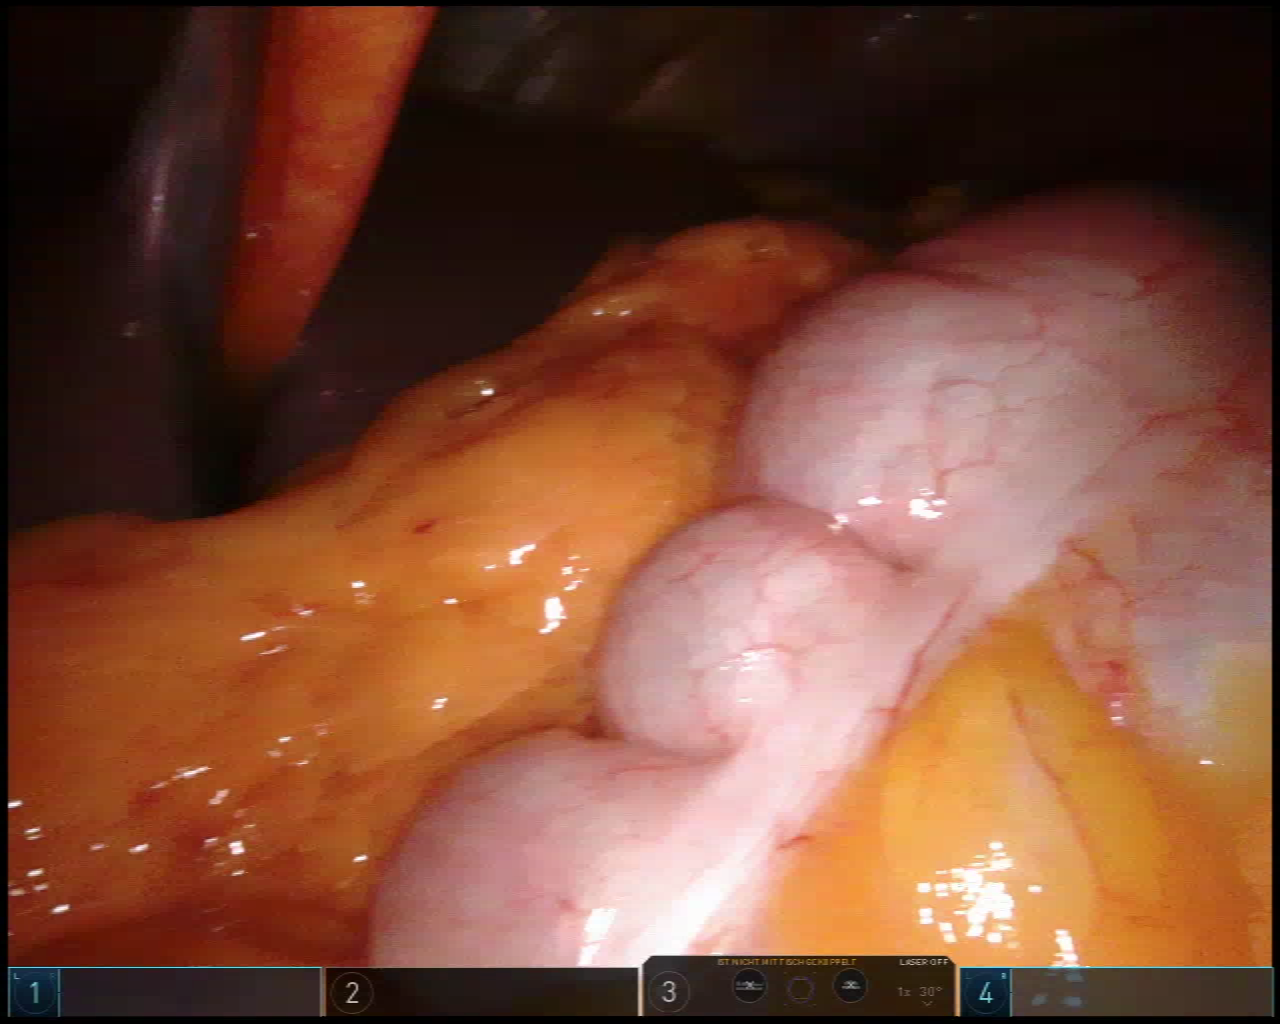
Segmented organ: colon
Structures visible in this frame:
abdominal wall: yes
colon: yes
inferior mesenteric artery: no
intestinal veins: no
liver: yes
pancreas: no
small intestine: no
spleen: no
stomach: no
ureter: no
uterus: no
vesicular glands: no